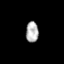
Tissue: skin
Cell type: Others
Senescence score: 0.7155
Nuclear area (px): 258
Mean DAPI intensity: 176.019